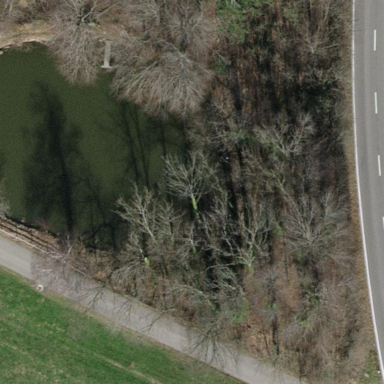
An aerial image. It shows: Serene pond surrounded by nature.